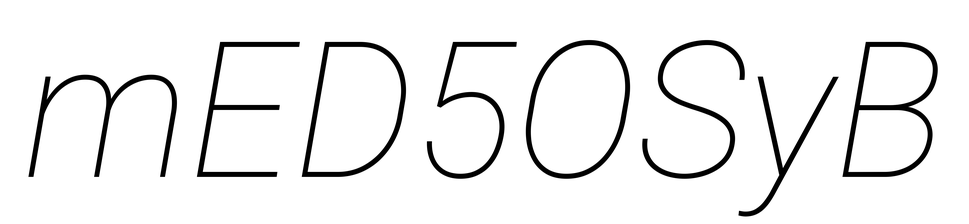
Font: Roboto-Italic_Thin_Italic